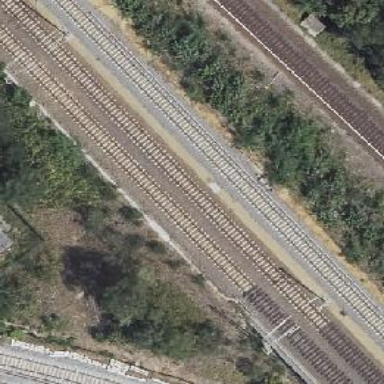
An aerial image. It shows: Railway track with contact lines for electrification.